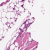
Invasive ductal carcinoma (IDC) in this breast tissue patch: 0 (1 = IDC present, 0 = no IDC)